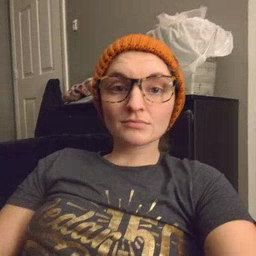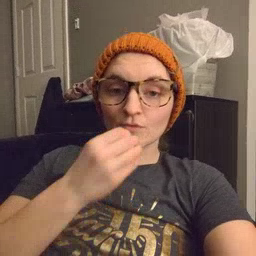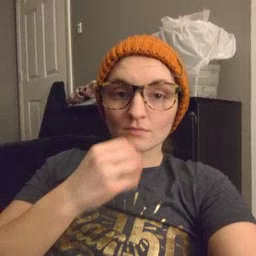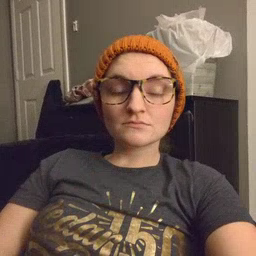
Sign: food